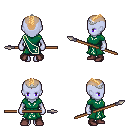
a pixel art fantasy rpg character, female body template, dark elf, purple skin, sash dress, red pants, light blonde short mohawk hairstyle, silver tiara, maroon shoes, spear, four views (front, back, left, right), 2x2 character sprite sheet, small pixel art, hard edges, no anti-aliasing